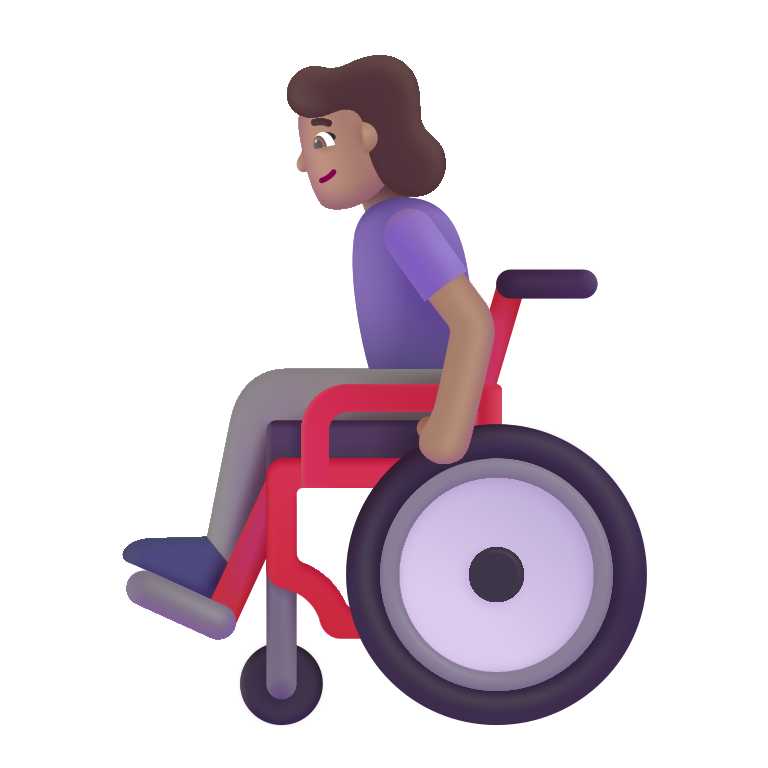
woman in manual wheelchair color